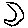
Label: moon